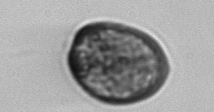
Label: Prorocentrum